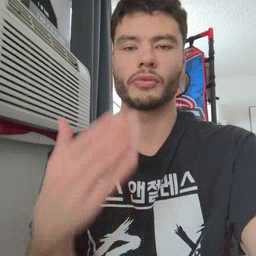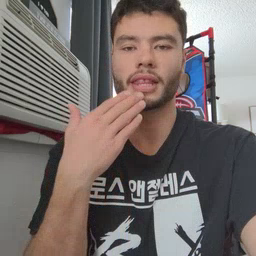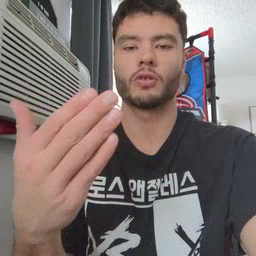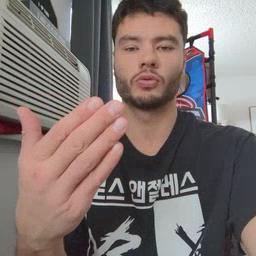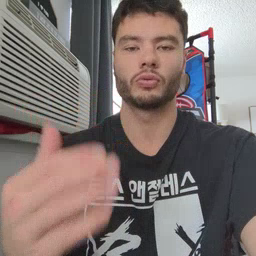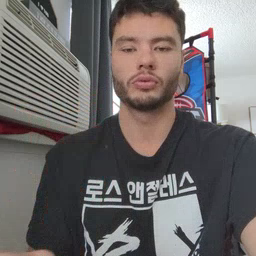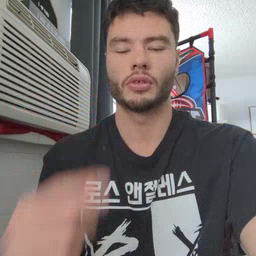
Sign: thankyou